Question: I have a fresh project on SVN from SourceForge, I can checkout and update, but when I try to commit I get this error :

How can I get this to work ? My friend is on Linux and was able to commit/update/checkout just fine.
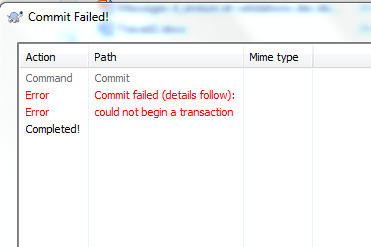
Answer: It works now, I just deleted my authentication data and it prompted me for my credentials and it worked.
I was probably already logged in with another username.